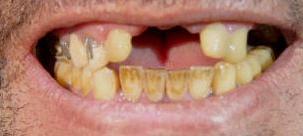
Condition: hypodontia